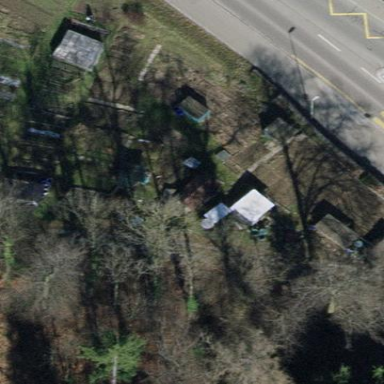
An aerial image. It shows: Area designated for allotments.